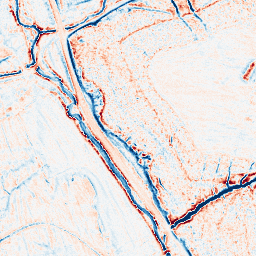
Category: edge_preserving
Decomposition family: anisotropic_diffusion
Decomposition parameters: iterations: 20
kappa: 50
gamma: 0.1
Upsampling method: edge_directed
Upsampling parameters: scale: 4
Upsampling scale: 4